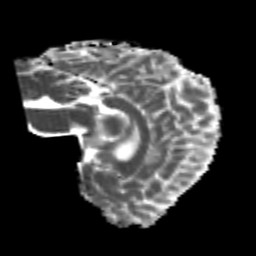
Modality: MD
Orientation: sagittal
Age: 20
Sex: male
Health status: healthy
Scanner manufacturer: philips
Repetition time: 7.386 s
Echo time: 0.08599 s